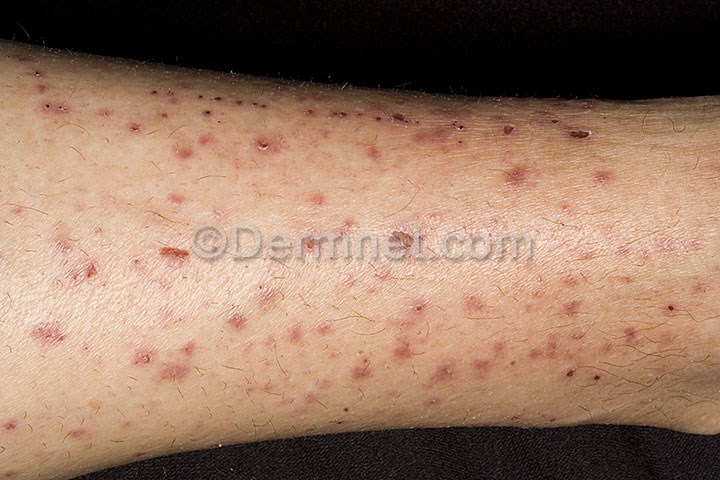
Disease: Vasculitis Photos